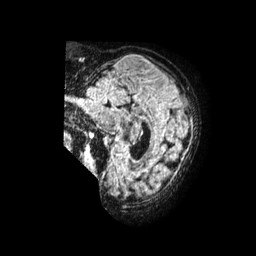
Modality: FLAIR
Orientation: sagittal
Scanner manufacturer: philips
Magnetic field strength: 1.5 T
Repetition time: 8 s
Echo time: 0.302 s